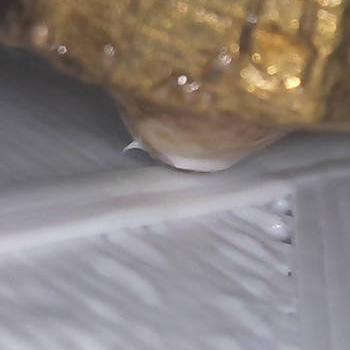
Flow rate: 267%